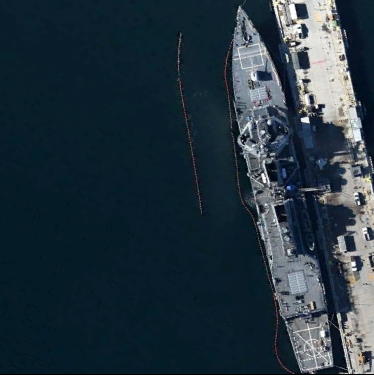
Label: destroyer